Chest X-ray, PA view. Patient: 70 years old, sex M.
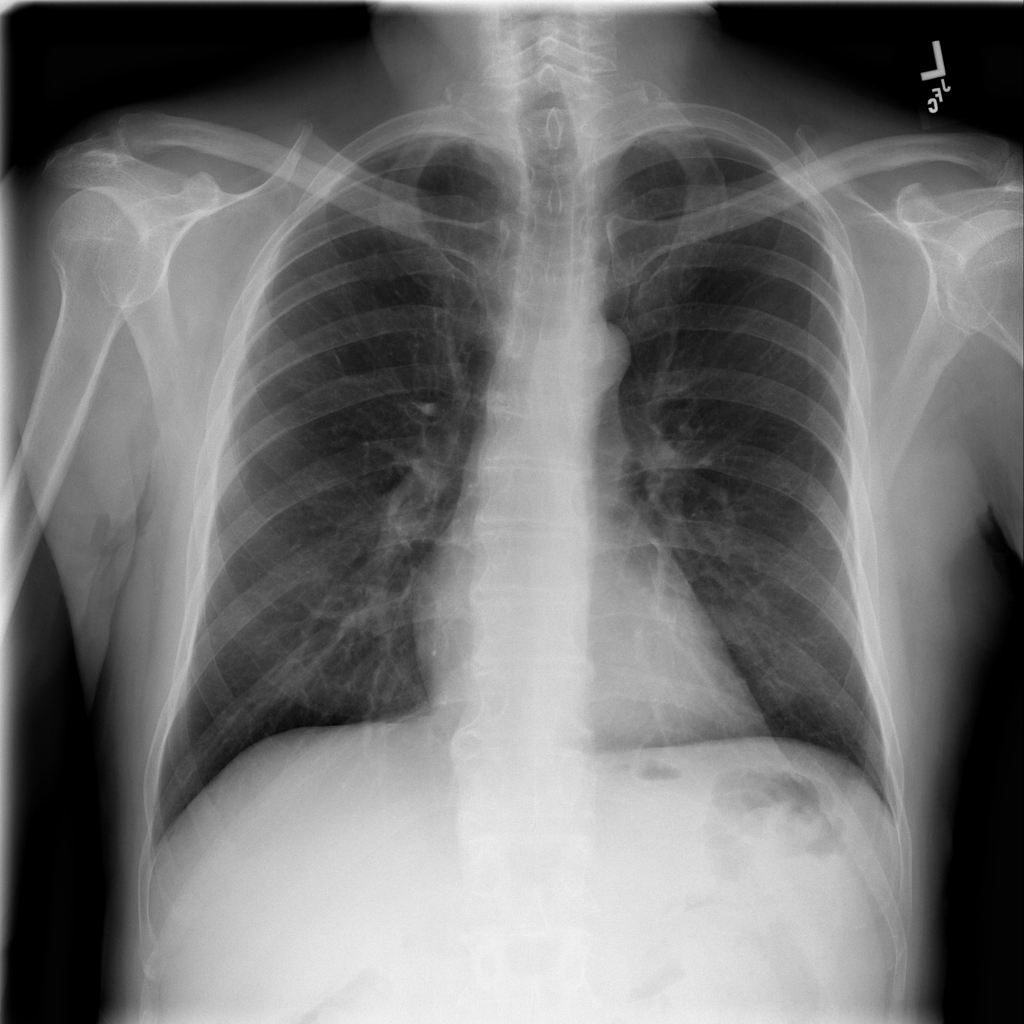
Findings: No Finding